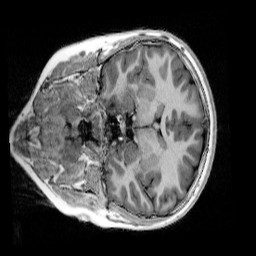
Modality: UNIT1_denoised
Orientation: coronal
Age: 10
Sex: female
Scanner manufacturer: siemens
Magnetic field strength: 3 T
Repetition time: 4 s
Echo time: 0.00303 s